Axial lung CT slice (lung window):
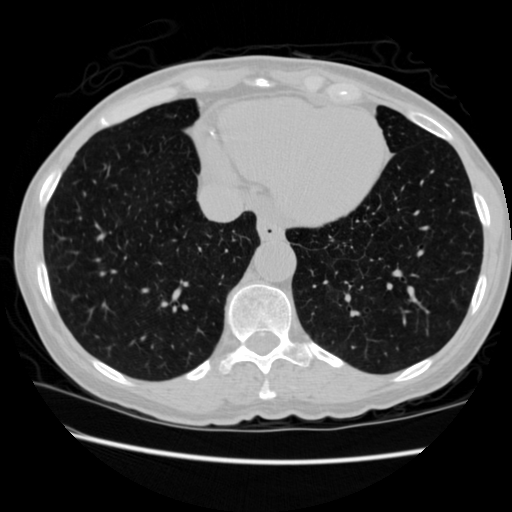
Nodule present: no